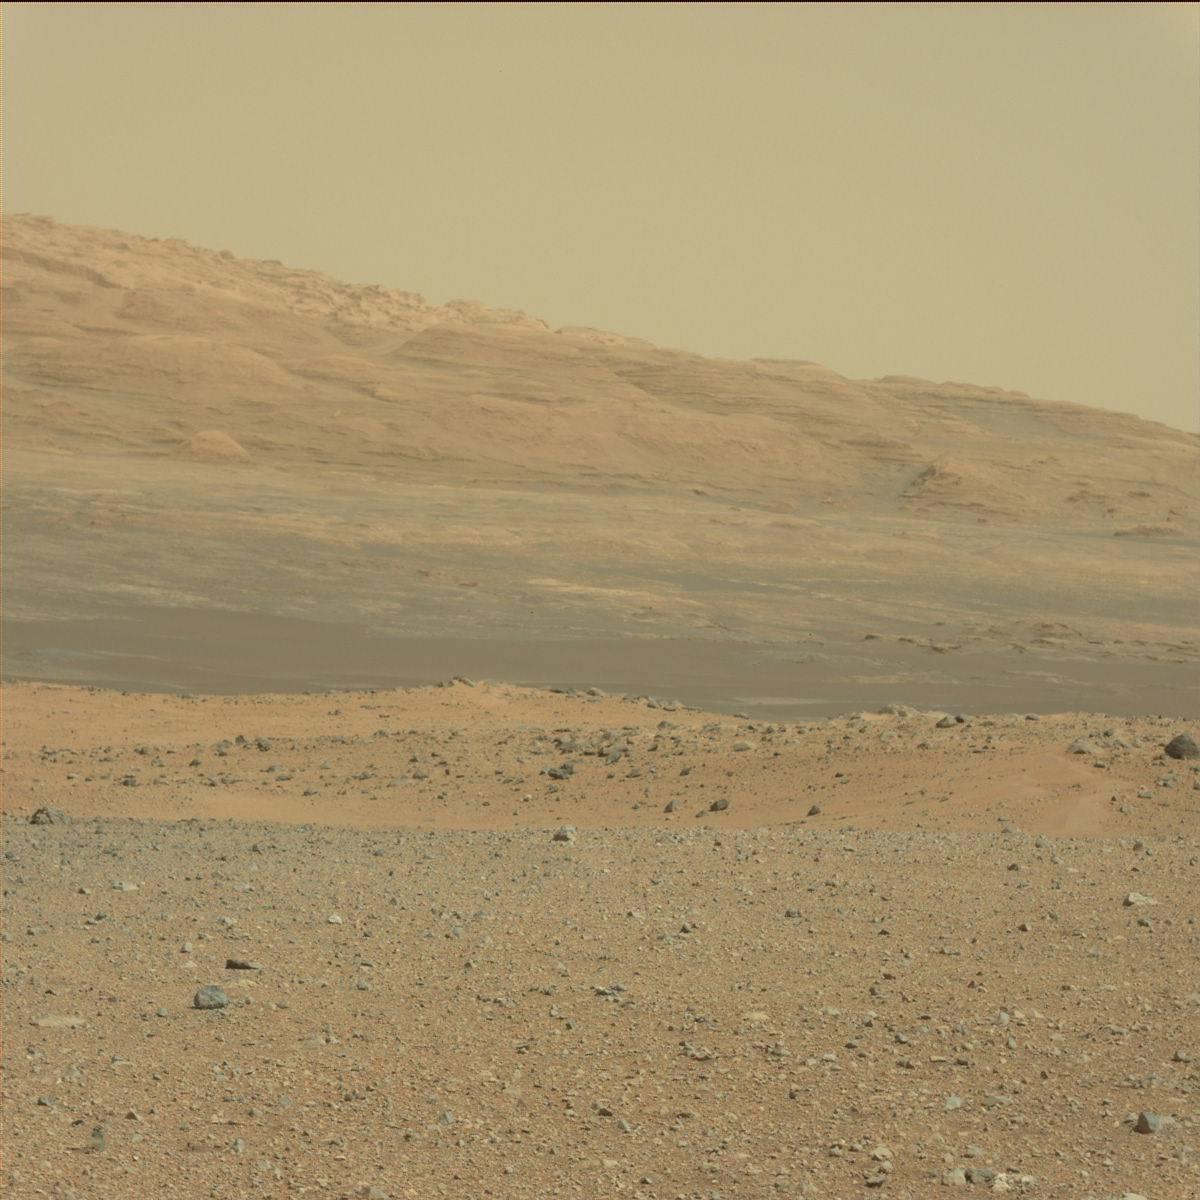
Terrain classes present: Bedrock, Ridge, Rock, Sand / Soil, Sky